Field crop: maize
Growth stage: 2
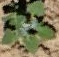
Species: chenopodium